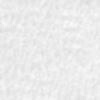
Label: no_change